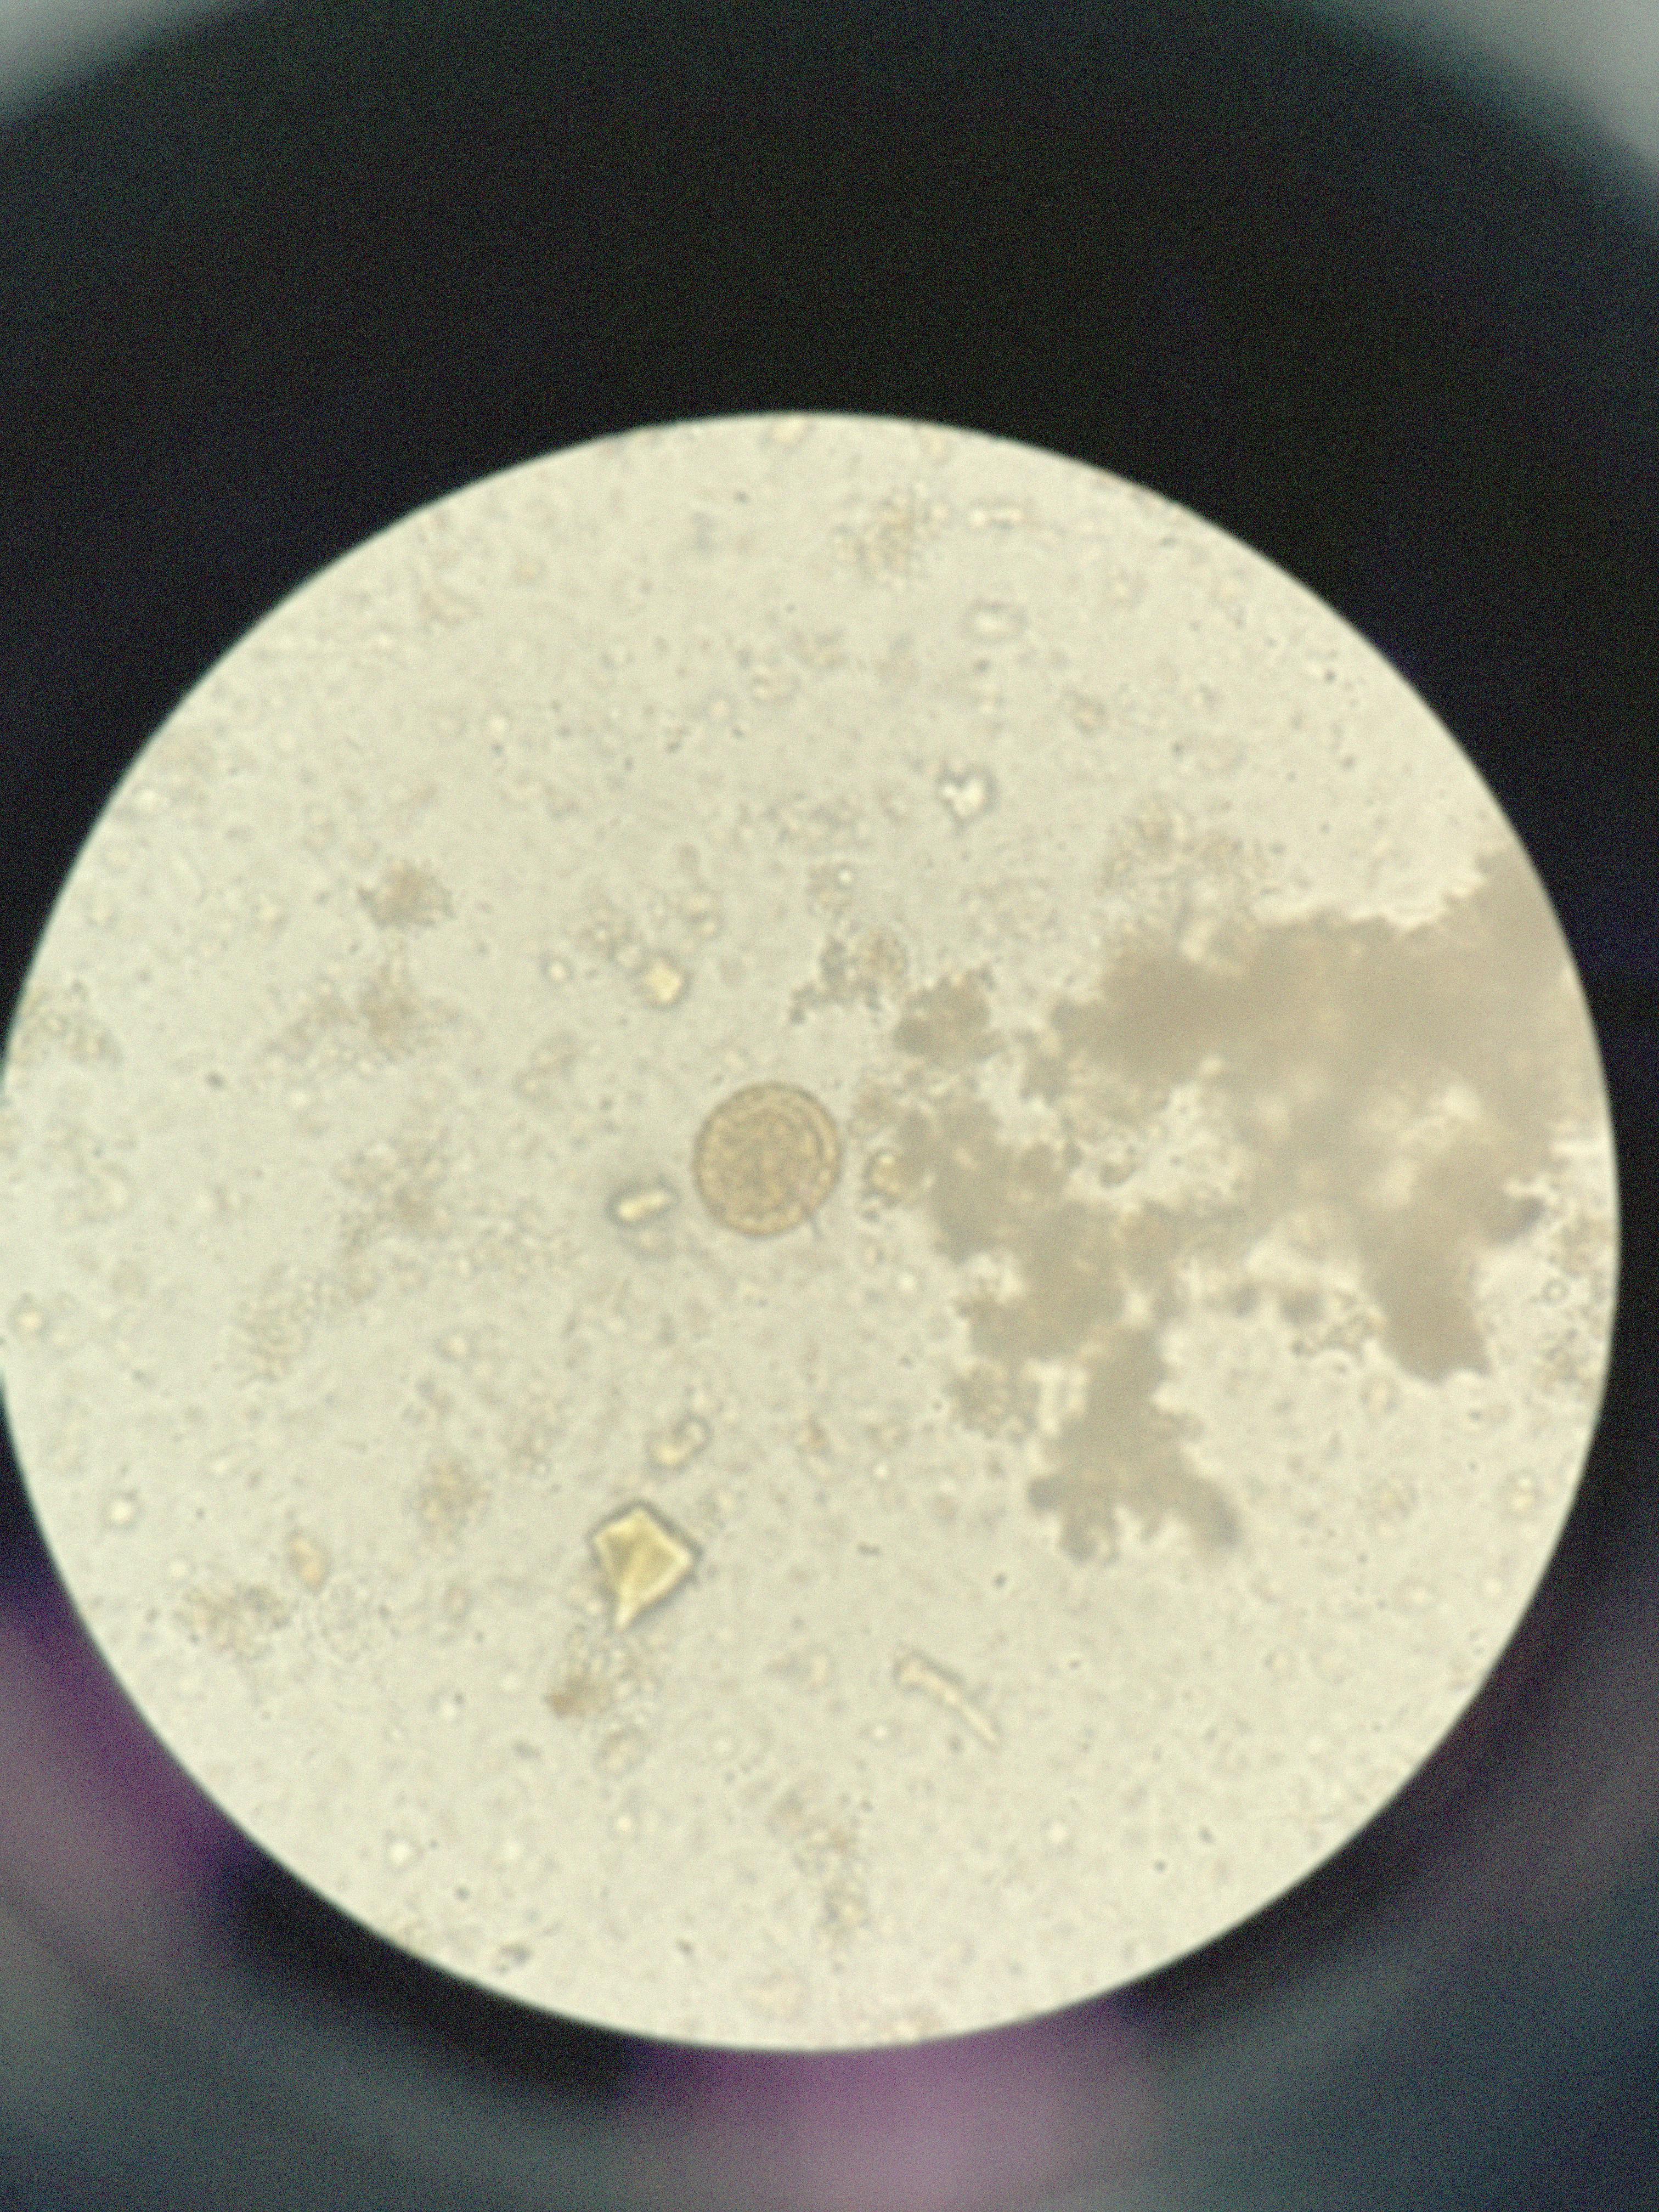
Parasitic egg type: Ascaris lumbricoides